Question: I am using following OpenGL ES 1.x code to set my projection coordinates.
'''
glMatrixMode(GL_PROJECTION);
float width = 320;
float height = 480;
glOrthof(0.0, // Left
1.0, // Right
height / width, // Bottom
0.0, // Top
-1.0, // Near
1.0); // Far
glMatrixMode(GL_MODELVIEW);
'''
What is the equivalent method to setup this in OpenGL ES 2.0 ?
What projection matrix should I pass to the vertex shader ?
I have tried following function to create the matrix but its not working:
'''
void SetOrtho (Matrix4x4& m, float left, float right, float bottom, float top, float near,
float far)
{
const float tx = - (right + left)/(right - left);
const float ty = - (top + bottom)/(top - bottom);
const float tz = - (far + near)/(far - near);
m.m[0] = 2.0f/(right-left);
m.m[1] = 0;
m.m[2] = 0;
m.m[3] = tx;
m.m[4] = 0;
m.m[5] = 2.0f/(top-bottom);
m.m[6] = 0;
m.m[7] = ty;
m.m[8] = 0;
m.m[9] = 0;
m.m[10] = -2.0/(far-near);
m.m[11] = tz;
m.m[12] = 0;
m.m[13] = 0;
m.m[14] = 0;
m.m[15] = 1;
}
'''
Vertex Shader :
'''
uniform mat4 u_mvpMatrix;
attribute vec4 a_position;
attribute vec4 a_color;
varying vec4 v_color;
void main()
{
gl_Position = u_mvpMatrix * a_position;
v_color = a_color;
}
'''
Client Code (parameters to the vertex shader):
'''
float min = 0.0f;
float max = 1.0f;
const GLfloat squareVertices[] = {
min, min,
min, max,
max, min,
max, max
};
const GLfloat squareColors[] = {
1, 1, 0, 1,
0, 1, 1, 1,
0, 0, 0, 1,
1, 0, 1, 1,
};
Matrix4x4 proj;
SetOrtho(proj, 0.0f, 1.0f, 480.0/320.0, 0.0f, -1.0f, 1.0f );
'''
The output i am getting in the iPhone simulator:

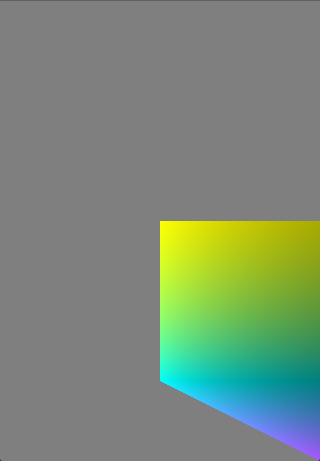
Answer: Your transcription of the 'glOrtho' formula looks correct.
Your Matrix4x4 class is custom, but is it possible that m.m ends up being loaded directly as a 'glUniformMatrix4fv'? If so check that you're setting the transpose flag as GL_TRUE, since you're loading data in row major format and OpenGL expects column major (ie, standard rules are that index [0] is the top of the first column, [3] is at the bottom of the first column, [4] is at the top of the second column, etc).
It's possibly also worth checking that ---- assuming you've directly replicated the old world matrix stacks -- you're applying modelview and projection in the correct order in your vertex shader or else compositing them correctly on the CPU, whichever way around you're doing it.